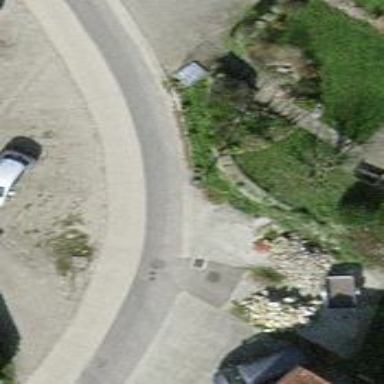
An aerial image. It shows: Unclassified road with concrete surface.